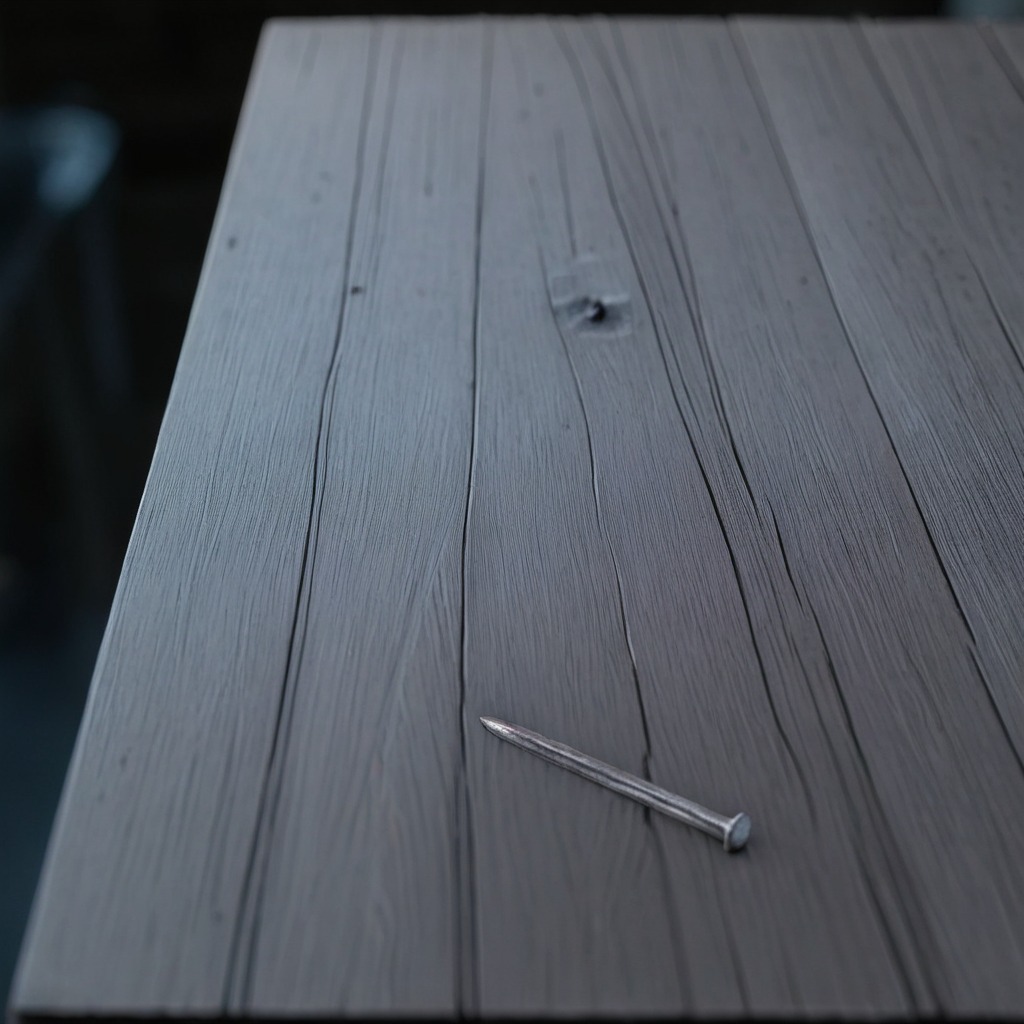
An iron nail is lying on the table.